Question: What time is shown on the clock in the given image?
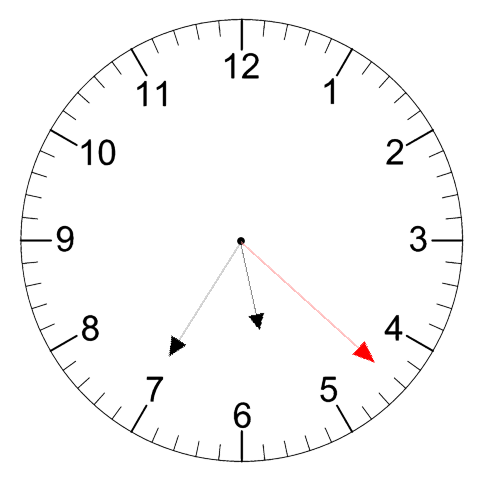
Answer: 05:35:22